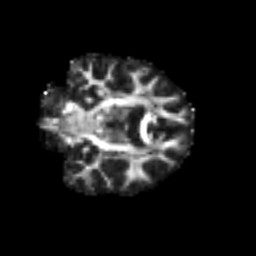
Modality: FA
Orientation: coronal
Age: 75
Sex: male
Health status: ill
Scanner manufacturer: siemens
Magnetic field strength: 3 T
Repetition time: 8.7 s
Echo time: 0.11 s